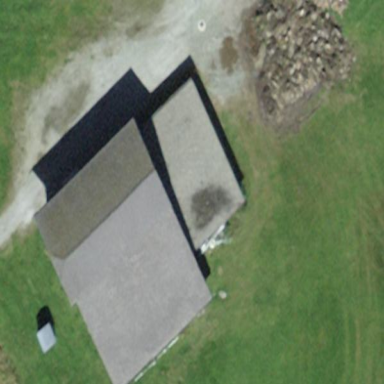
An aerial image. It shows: Shed building.